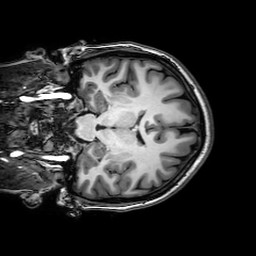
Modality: T1w
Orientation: coronal
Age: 22
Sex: female
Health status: healthy
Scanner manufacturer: philips
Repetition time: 0.008196 s
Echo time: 0.00375 s